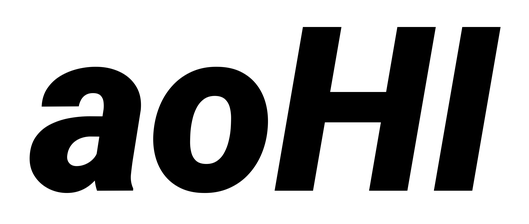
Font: Roboto-Italic_Black_Italic